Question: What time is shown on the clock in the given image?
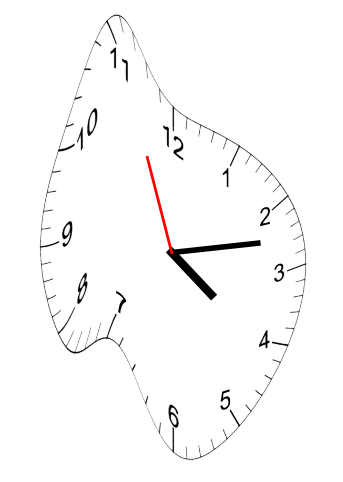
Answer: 04:12:56